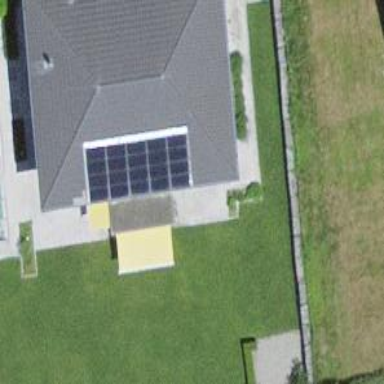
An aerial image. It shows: Solar photovoltaic panel generator.